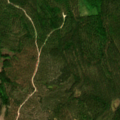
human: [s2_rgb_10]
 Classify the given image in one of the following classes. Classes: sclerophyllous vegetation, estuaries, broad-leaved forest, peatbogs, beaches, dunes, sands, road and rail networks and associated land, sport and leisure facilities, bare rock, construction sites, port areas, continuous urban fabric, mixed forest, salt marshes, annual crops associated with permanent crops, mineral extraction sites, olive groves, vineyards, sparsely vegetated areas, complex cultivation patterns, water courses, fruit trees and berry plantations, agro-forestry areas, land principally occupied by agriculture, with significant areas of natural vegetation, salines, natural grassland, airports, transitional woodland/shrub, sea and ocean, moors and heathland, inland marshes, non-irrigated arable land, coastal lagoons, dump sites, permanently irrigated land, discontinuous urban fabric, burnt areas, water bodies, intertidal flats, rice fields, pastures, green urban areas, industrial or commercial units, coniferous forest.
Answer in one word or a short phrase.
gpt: coniferous forest, transitional woodland/shrub